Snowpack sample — Buffalo Mountain, Silverthorne, Colorado, USA (2/22/26, 2:02 PM MST)
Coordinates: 39.622, -106.113
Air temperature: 33 °F
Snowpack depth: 63 cm
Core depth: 30 cm
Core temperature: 24.8 °F
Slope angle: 11°, slope face: 116°
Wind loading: low
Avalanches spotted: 0
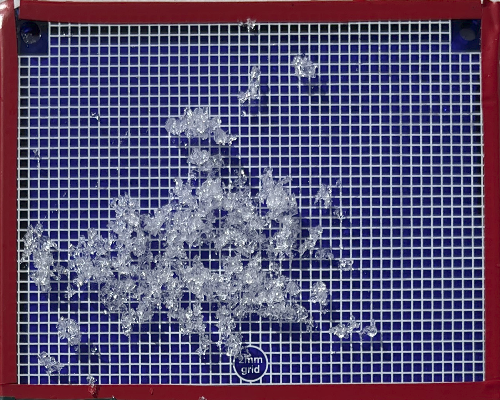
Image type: profile
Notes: In a firebreak similar to site 1, minimal wind loading with no spotted avalanches (not many faces in view though)